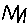
Label: zigzag